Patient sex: M
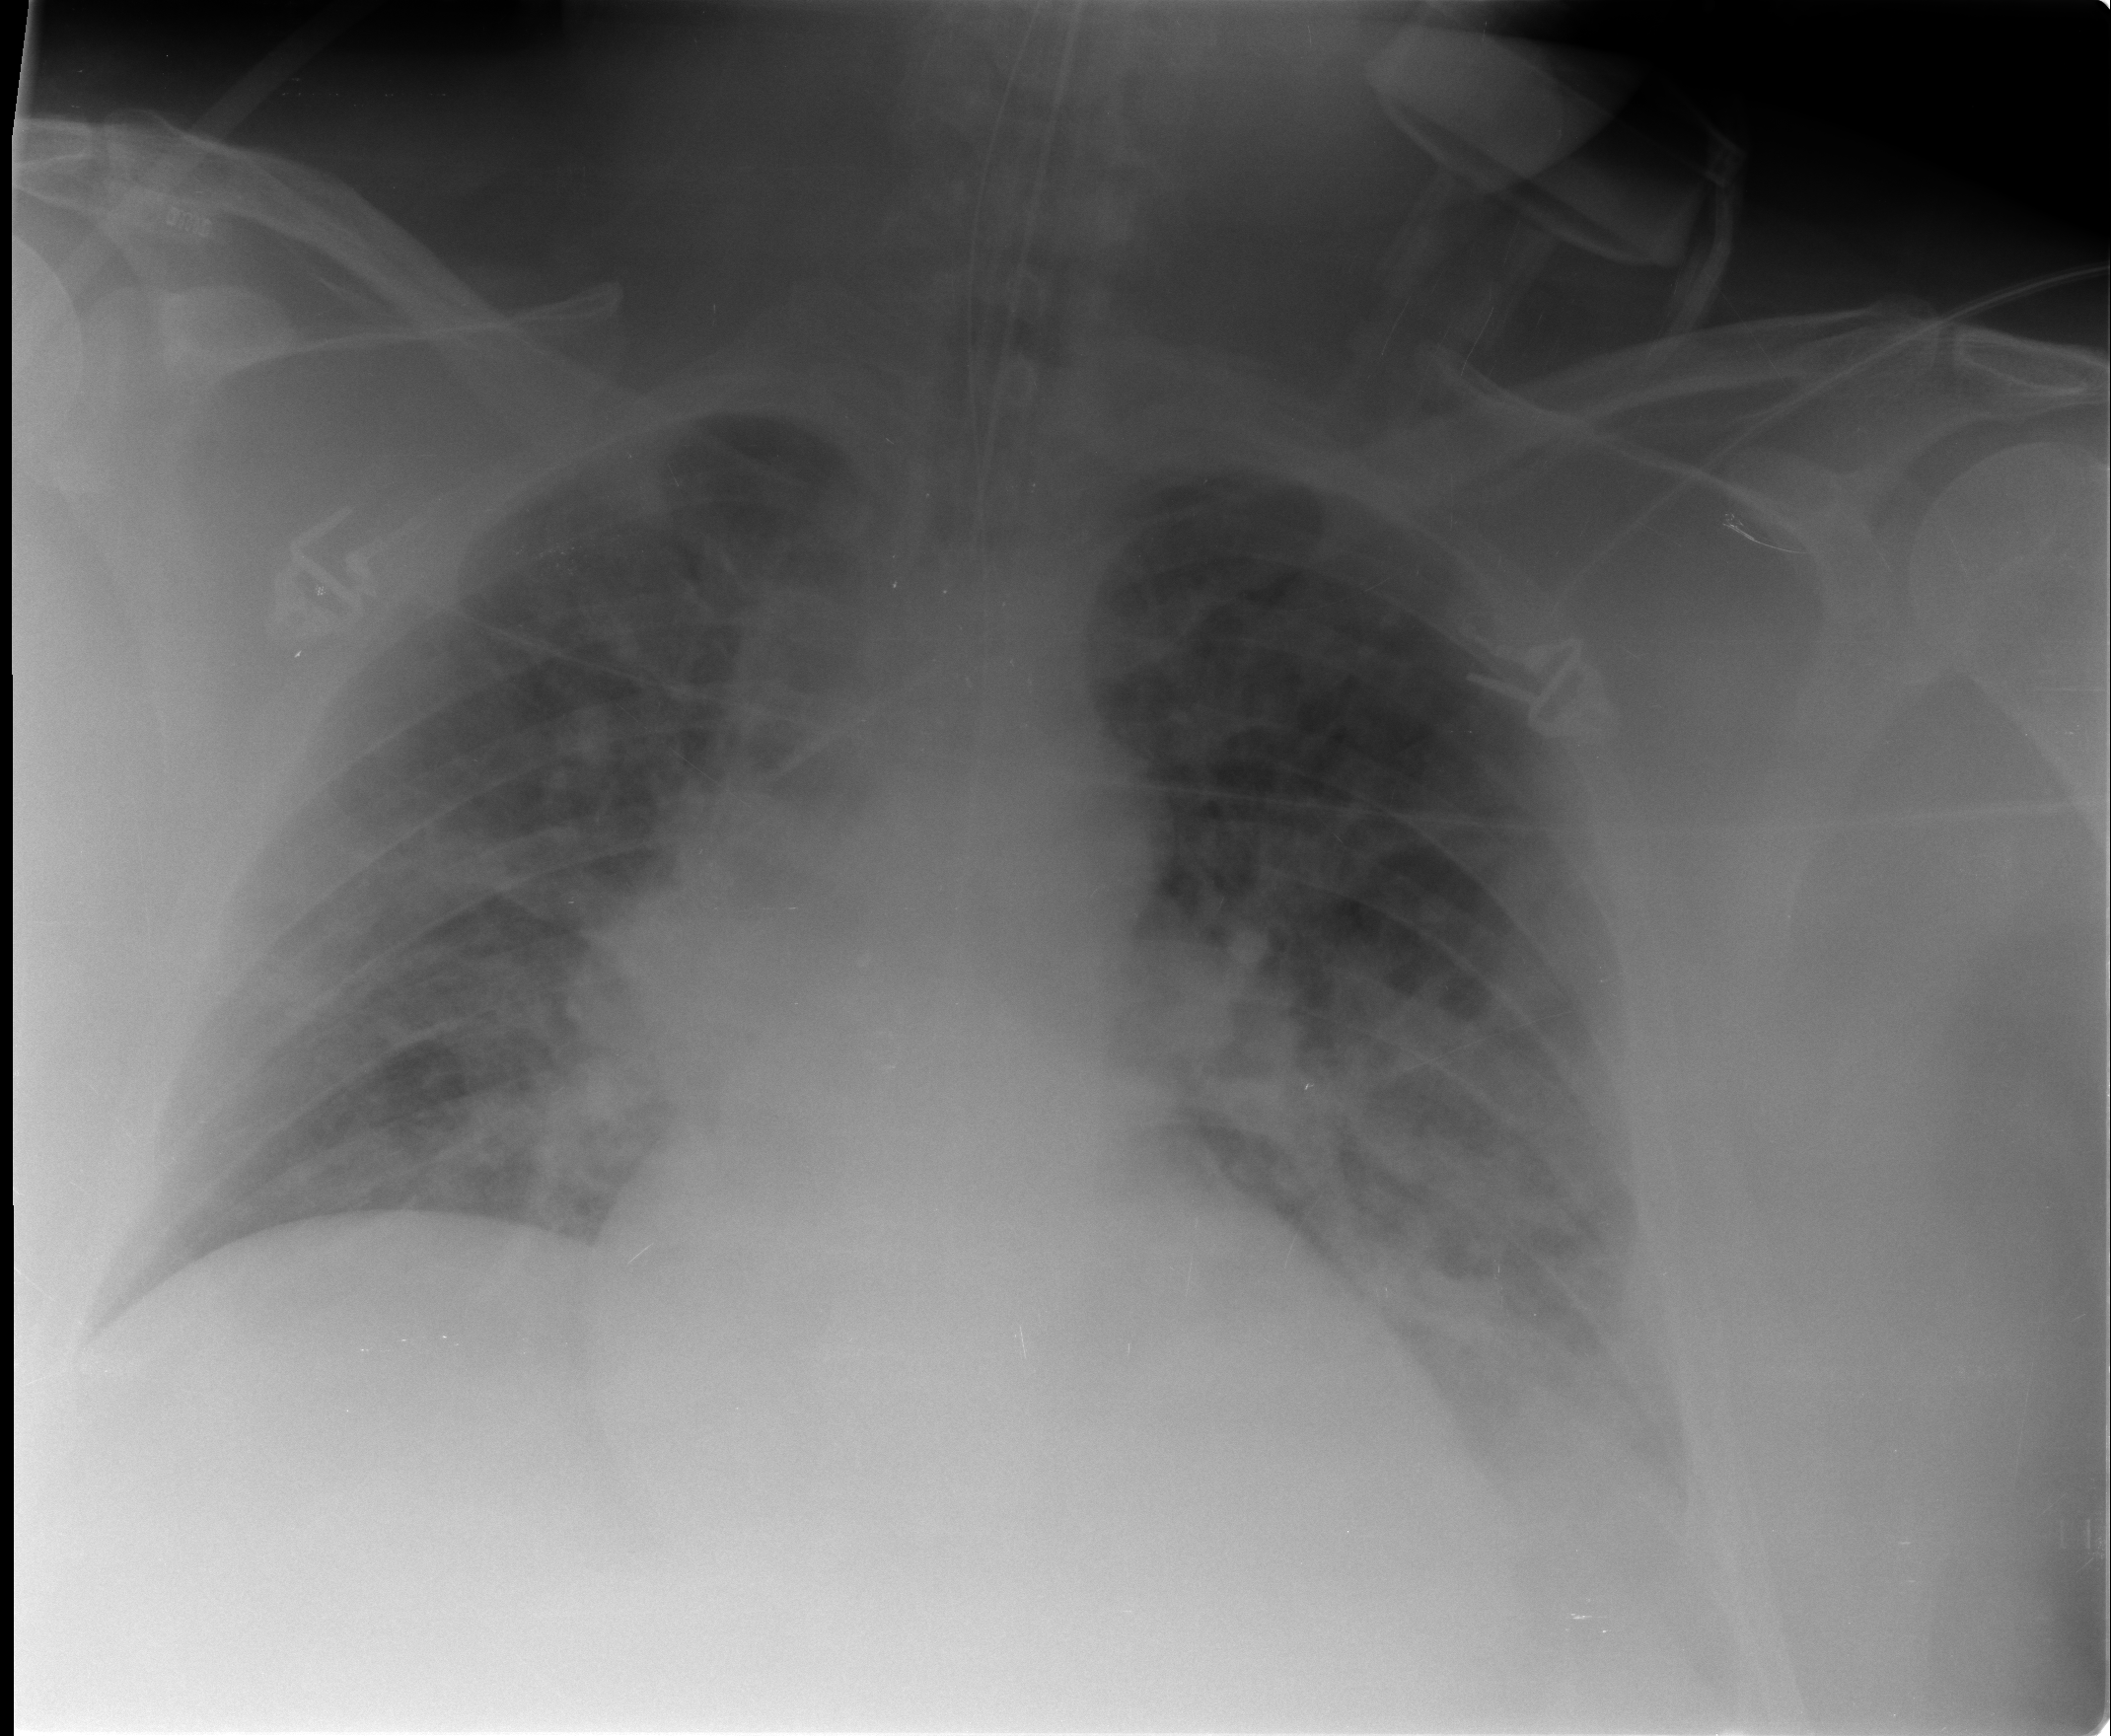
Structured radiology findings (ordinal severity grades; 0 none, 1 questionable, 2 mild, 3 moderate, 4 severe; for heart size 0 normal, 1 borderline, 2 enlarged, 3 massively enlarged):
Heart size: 2
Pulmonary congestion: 3
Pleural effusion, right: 1
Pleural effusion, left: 2
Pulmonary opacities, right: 3
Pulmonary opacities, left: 4
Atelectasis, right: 2
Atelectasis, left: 2